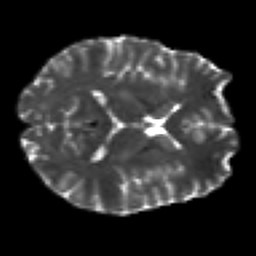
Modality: T2w
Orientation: axial
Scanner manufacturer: siemens
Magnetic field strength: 3 T
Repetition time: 7.8 s
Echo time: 0.09 s